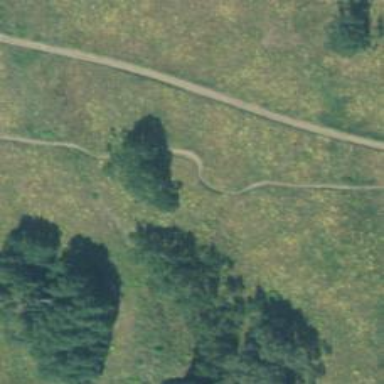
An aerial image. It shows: Path.